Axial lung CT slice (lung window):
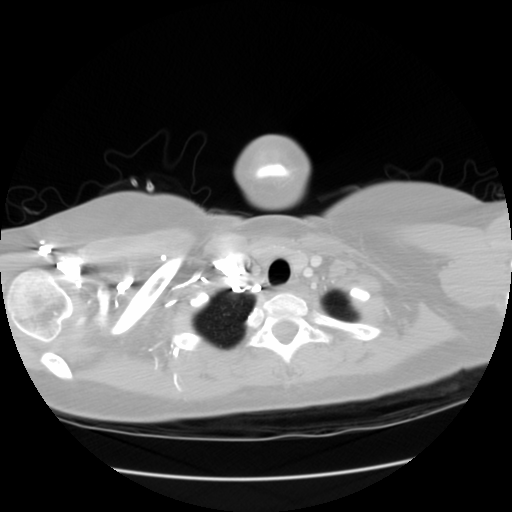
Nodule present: no